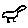
Label: bird